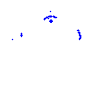
Particle: kaon